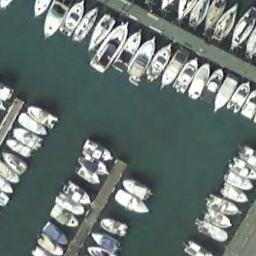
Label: harbor